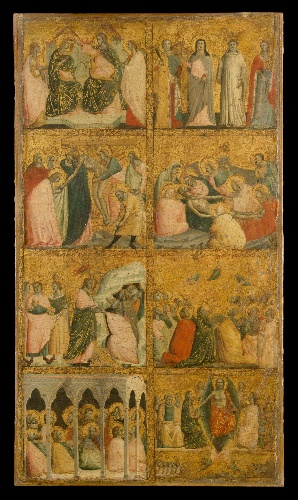
Title: Scenes from the Life of Christ
Artist: Giovanni Baronzio
Artist bio: Italian, active in Romagna and the Marches, second quarter 14th century
Date: mid-1340s
Object type: Painting, right wing of a diptych
Classification: Paintings
Medium: Tempera on canvas, transferred from wood, gold ground
Dimensions: 26 1/4 x 15 in. (66.7 x 38.1 cm)
Department: European Paintings
Credit line: Rogers Fund, 1909
Accession year: 1909
Repository: Metropolitan Museum of Art, New York, NY
Tags: Men|Women|Saints|Virgin Mary|Last Judgement|Coronation of the Virgin|Christ